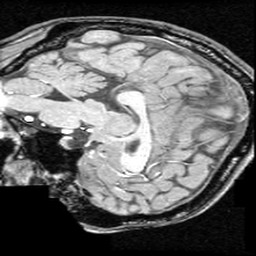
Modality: T1w
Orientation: sagittal
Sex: female
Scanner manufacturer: ge
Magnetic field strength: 1.5 T
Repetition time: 21 s
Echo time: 0.008 s